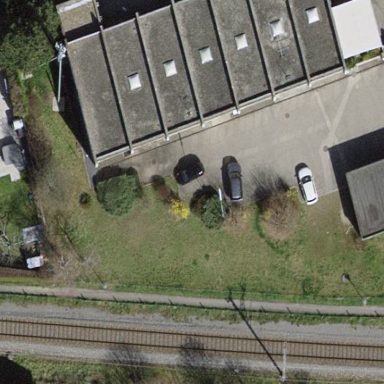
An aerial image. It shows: Post office.